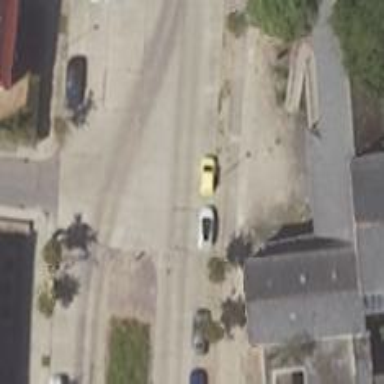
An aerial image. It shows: Residential road with concrete surface. There are sidewalks on both sides and parallel on-street parking lanes on the left side.